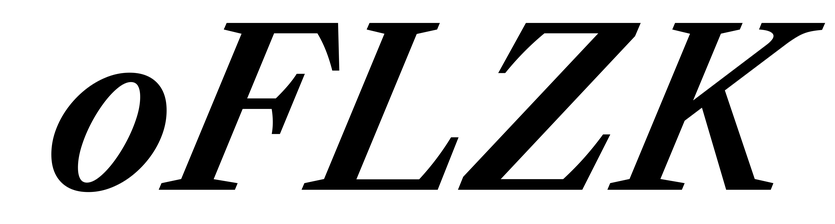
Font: LibreCaslonText-Italic_SemiBold_Italic